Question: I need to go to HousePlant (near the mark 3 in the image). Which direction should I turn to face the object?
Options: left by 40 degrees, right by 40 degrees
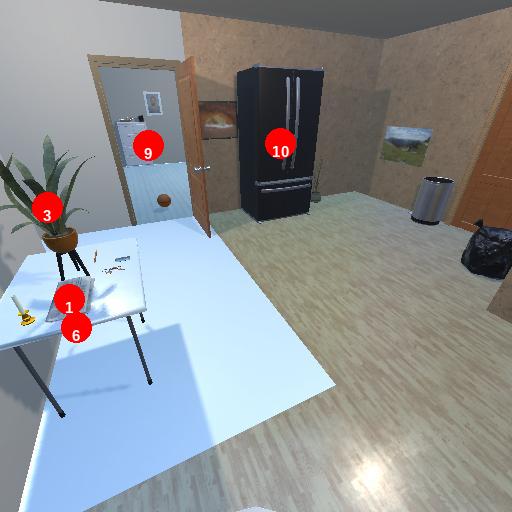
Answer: left by 40 degrees